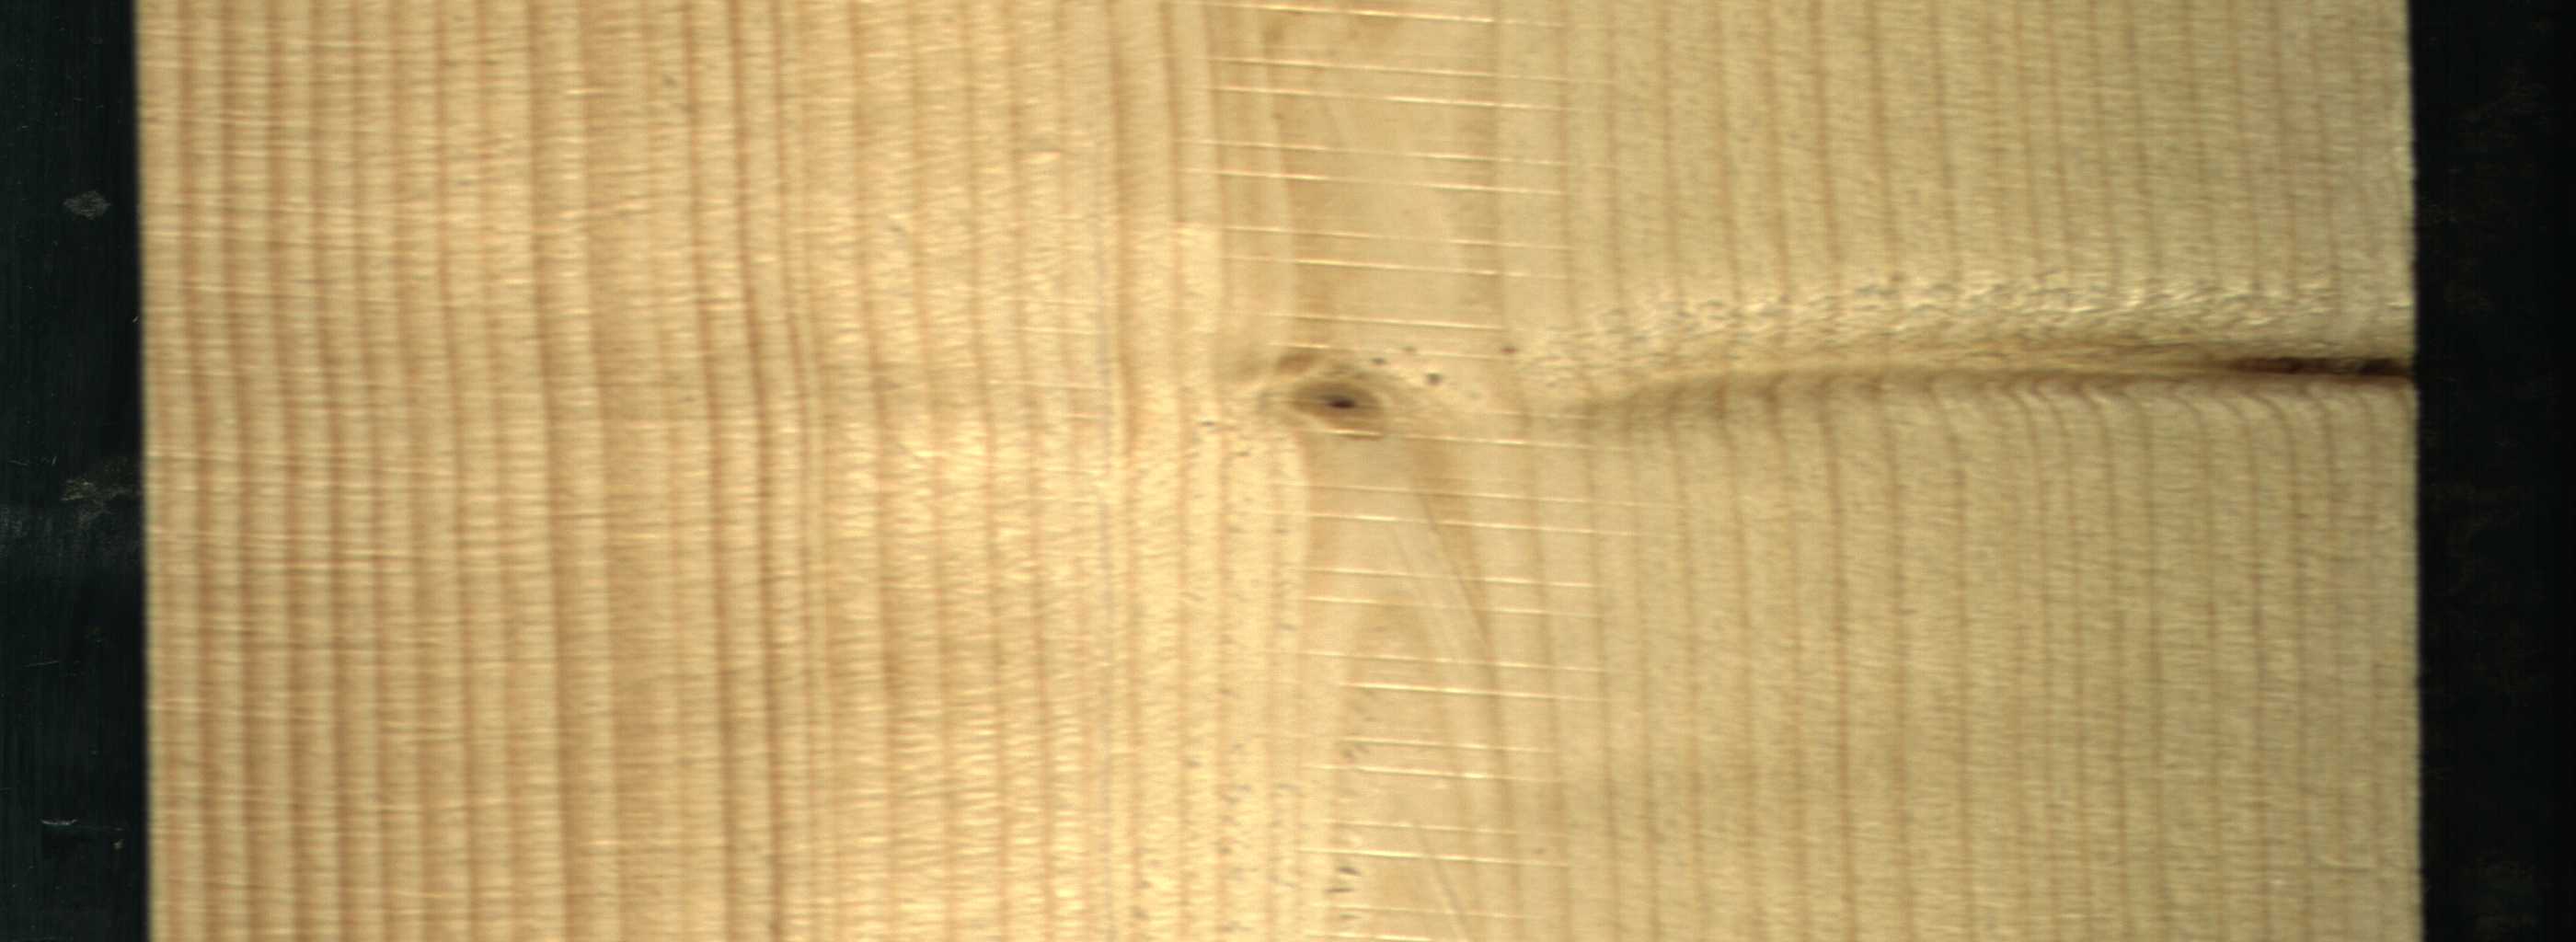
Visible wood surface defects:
Dead_Knot
Live_Knot